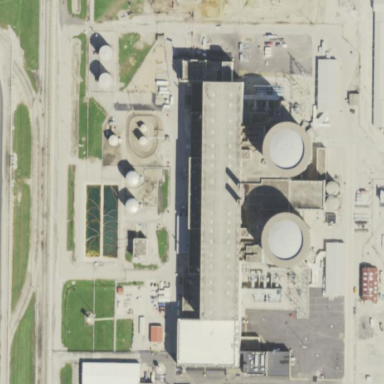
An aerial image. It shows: Industrial area with nuclear power plant.